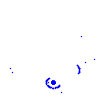
Particle: pion